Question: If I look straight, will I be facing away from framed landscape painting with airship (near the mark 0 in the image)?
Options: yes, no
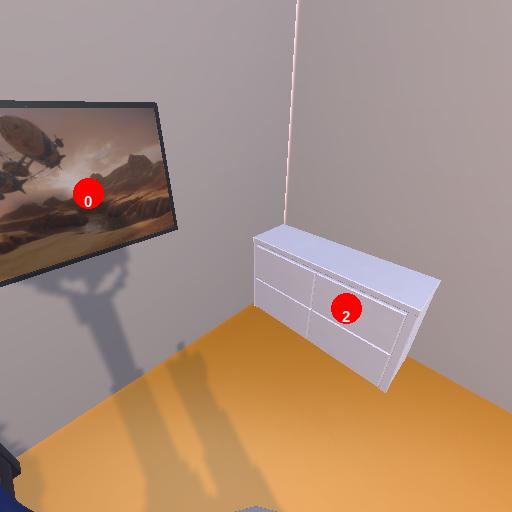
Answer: yes